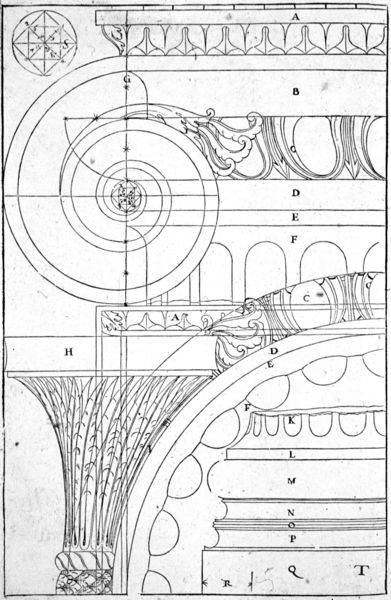
Titel: I Quattro Libri della Architettura, Buch I, Kap. 20 Von den Basiliken aus unserer Zeit und von den Zeichnungen der Basilika in Vicenza (Aufriss: Detail)
Künstler: Andrea Palladio
Institution: (Seriendruck)
Schlagwörter: weiß, pfeiler, schwarz, skizze, säule, säulen, zeichnung, gebäude, muster, ornament, architektur, kreis, rund, relief, ansicht, bogen, studie, formen, grafik, graphik, linien, pilaster, detail, ornamente, stil, plinthe, podest, tor, bögen, buch, eckig, torbogen, linie, druck, seite, schwarzweiß, buchstaben, beschriftung, entwurf, lilie, schema, architrav, kapitelle, kapitell, fries, gesims, rosette, untersicht, ionisch, konstruktion, kapelle, palmen, plan, volute, basis, schnecke, skizzenbuch, querschnitt, gothisch, eierstab, pfeile, mäander, kapitel, gebälk, proportionen, abakus, echinus, ionisches kyma, kyma, lesbisches kyma, aufriss, bauplan, architekt, arabeske, säulenordnung, ordnung, palladio, kannelur, maße, jonisch, berechnungen, überlagerung, lehrbuch, alphabet, attisch, attische basis, architekturtheorie, kannellur, architkektur, spira, trochaeus, plan#